Field crop: maize
Growth stage: 2
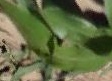
Species: maize